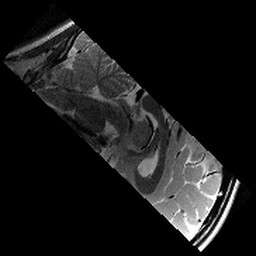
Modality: T2w
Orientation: sagittal
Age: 13
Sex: female
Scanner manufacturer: siemens
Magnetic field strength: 3 T
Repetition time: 8.46 s
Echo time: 0.067 s